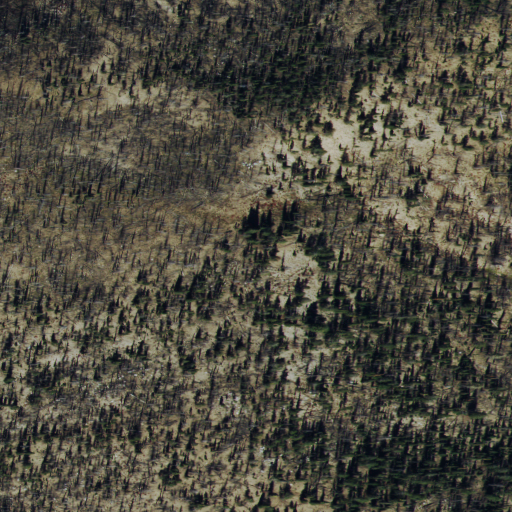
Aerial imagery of mountain in Idaho named Miller Mountain containing grassland, evergreen forest, and shrub